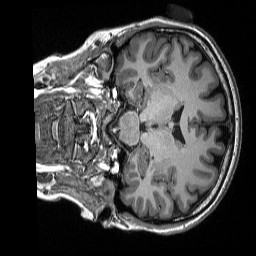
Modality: T1w
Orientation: coronal
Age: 31
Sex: female
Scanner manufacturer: siemens
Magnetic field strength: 3 T
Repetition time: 2.3 s
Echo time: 0.00298 s